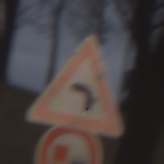
Verkehrszeichen: KurveLinks
Zusatzzeichen unten: UeberholverbotKraftfahrzeuge
Umgebung: Outdoor, Urban
Tageszeit: MorningAfternoon
Wetter: Overcast
Licht: Natural
Jahreszeit: NotSpecified
Kontrast: LowContrast